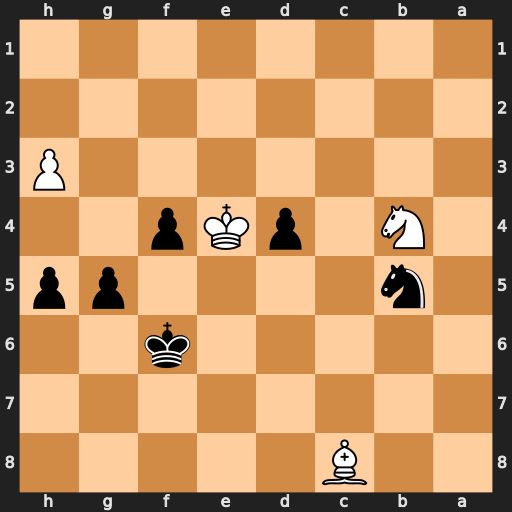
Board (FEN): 2B5/8/5k2/1n4pp/1N1pKp2/7P/8/8
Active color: b
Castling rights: -
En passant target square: -
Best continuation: Nd6+ Kxd4 Nxc8